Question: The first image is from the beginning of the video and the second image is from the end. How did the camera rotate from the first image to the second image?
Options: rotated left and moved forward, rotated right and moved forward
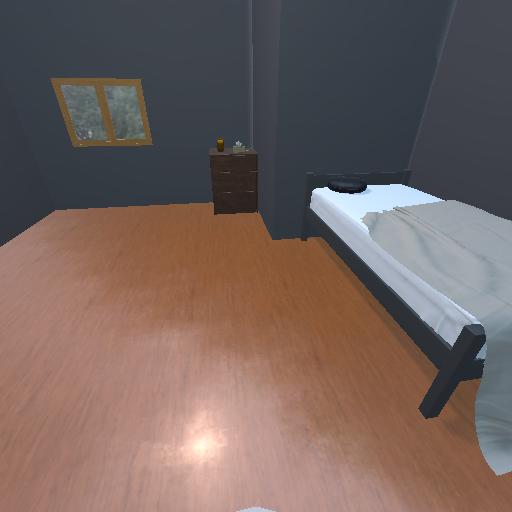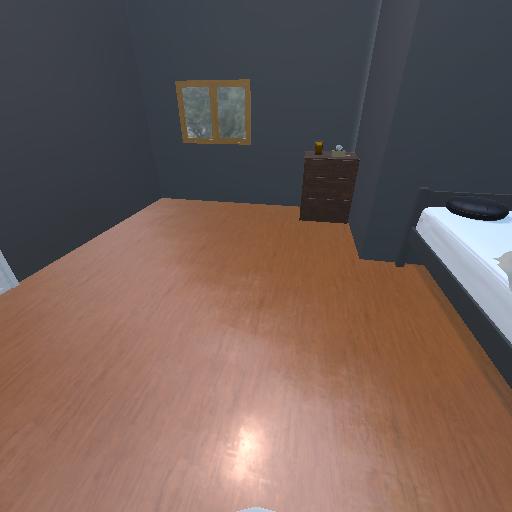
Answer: rotated left and moved forward